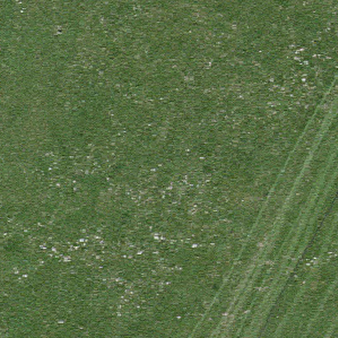
Label: other